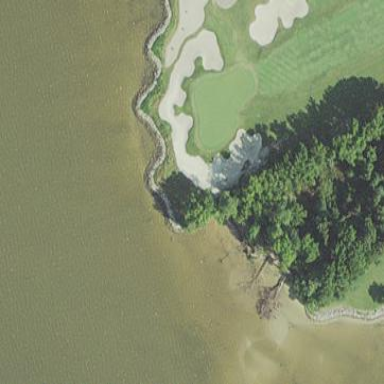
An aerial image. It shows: Golf bunker filled with natural sand.